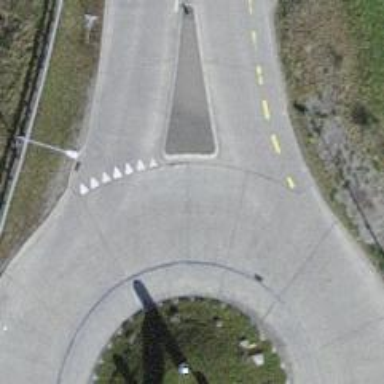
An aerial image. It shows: Road with "give way" sign.